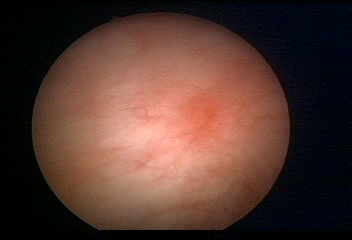
Modality: WLC
Class: Normal mucosa
Bladder cancer association: No